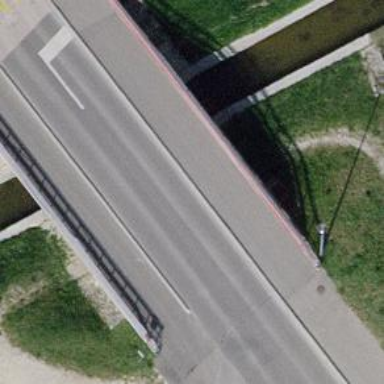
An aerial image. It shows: Unclassified road with asphalt surface. There is bridge on the road with sidewalks on both sides.